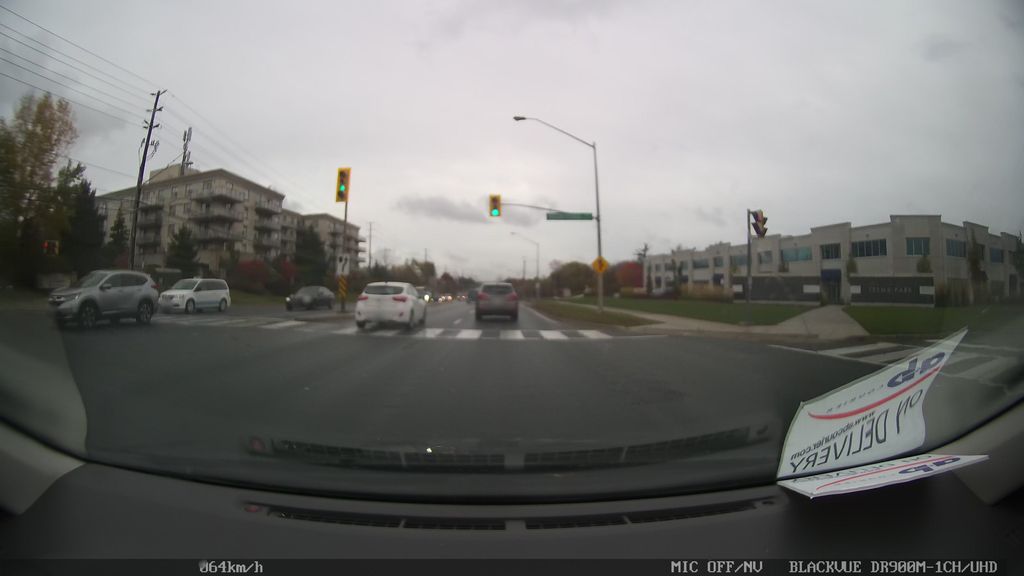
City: toronto